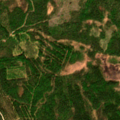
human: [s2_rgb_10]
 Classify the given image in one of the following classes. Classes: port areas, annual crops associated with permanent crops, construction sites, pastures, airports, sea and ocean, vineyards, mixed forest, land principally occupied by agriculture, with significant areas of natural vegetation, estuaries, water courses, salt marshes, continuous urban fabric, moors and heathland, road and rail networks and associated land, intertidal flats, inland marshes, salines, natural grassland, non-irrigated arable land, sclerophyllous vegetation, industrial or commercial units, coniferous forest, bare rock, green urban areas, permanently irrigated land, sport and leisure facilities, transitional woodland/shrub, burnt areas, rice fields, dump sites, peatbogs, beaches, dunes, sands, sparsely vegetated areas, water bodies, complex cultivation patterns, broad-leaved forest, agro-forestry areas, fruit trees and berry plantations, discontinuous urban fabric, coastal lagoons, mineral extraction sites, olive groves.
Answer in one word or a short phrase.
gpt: mixed forest, transitional woodland/shrub